Field crop: maize
Growth stage: 2
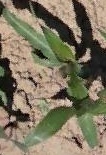
Species: maize